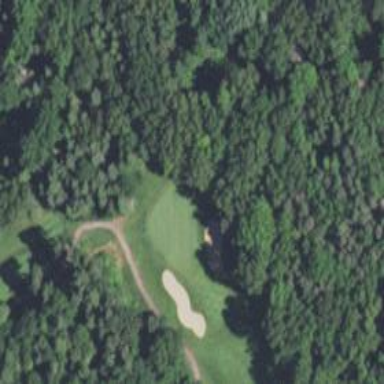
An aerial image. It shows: View of golf hole.